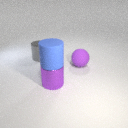
large gray metal cylinder behind large purple rubber sphere